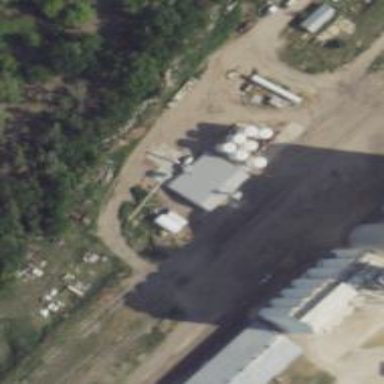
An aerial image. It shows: Storage tank that is man-made.